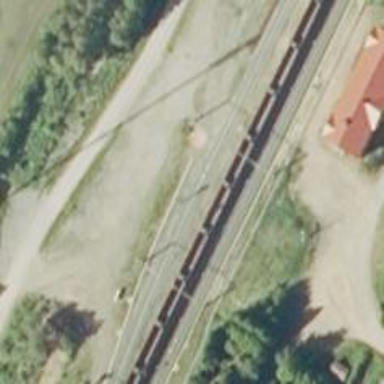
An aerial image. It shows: Railway with continuous electrified contact lines.